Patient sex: M
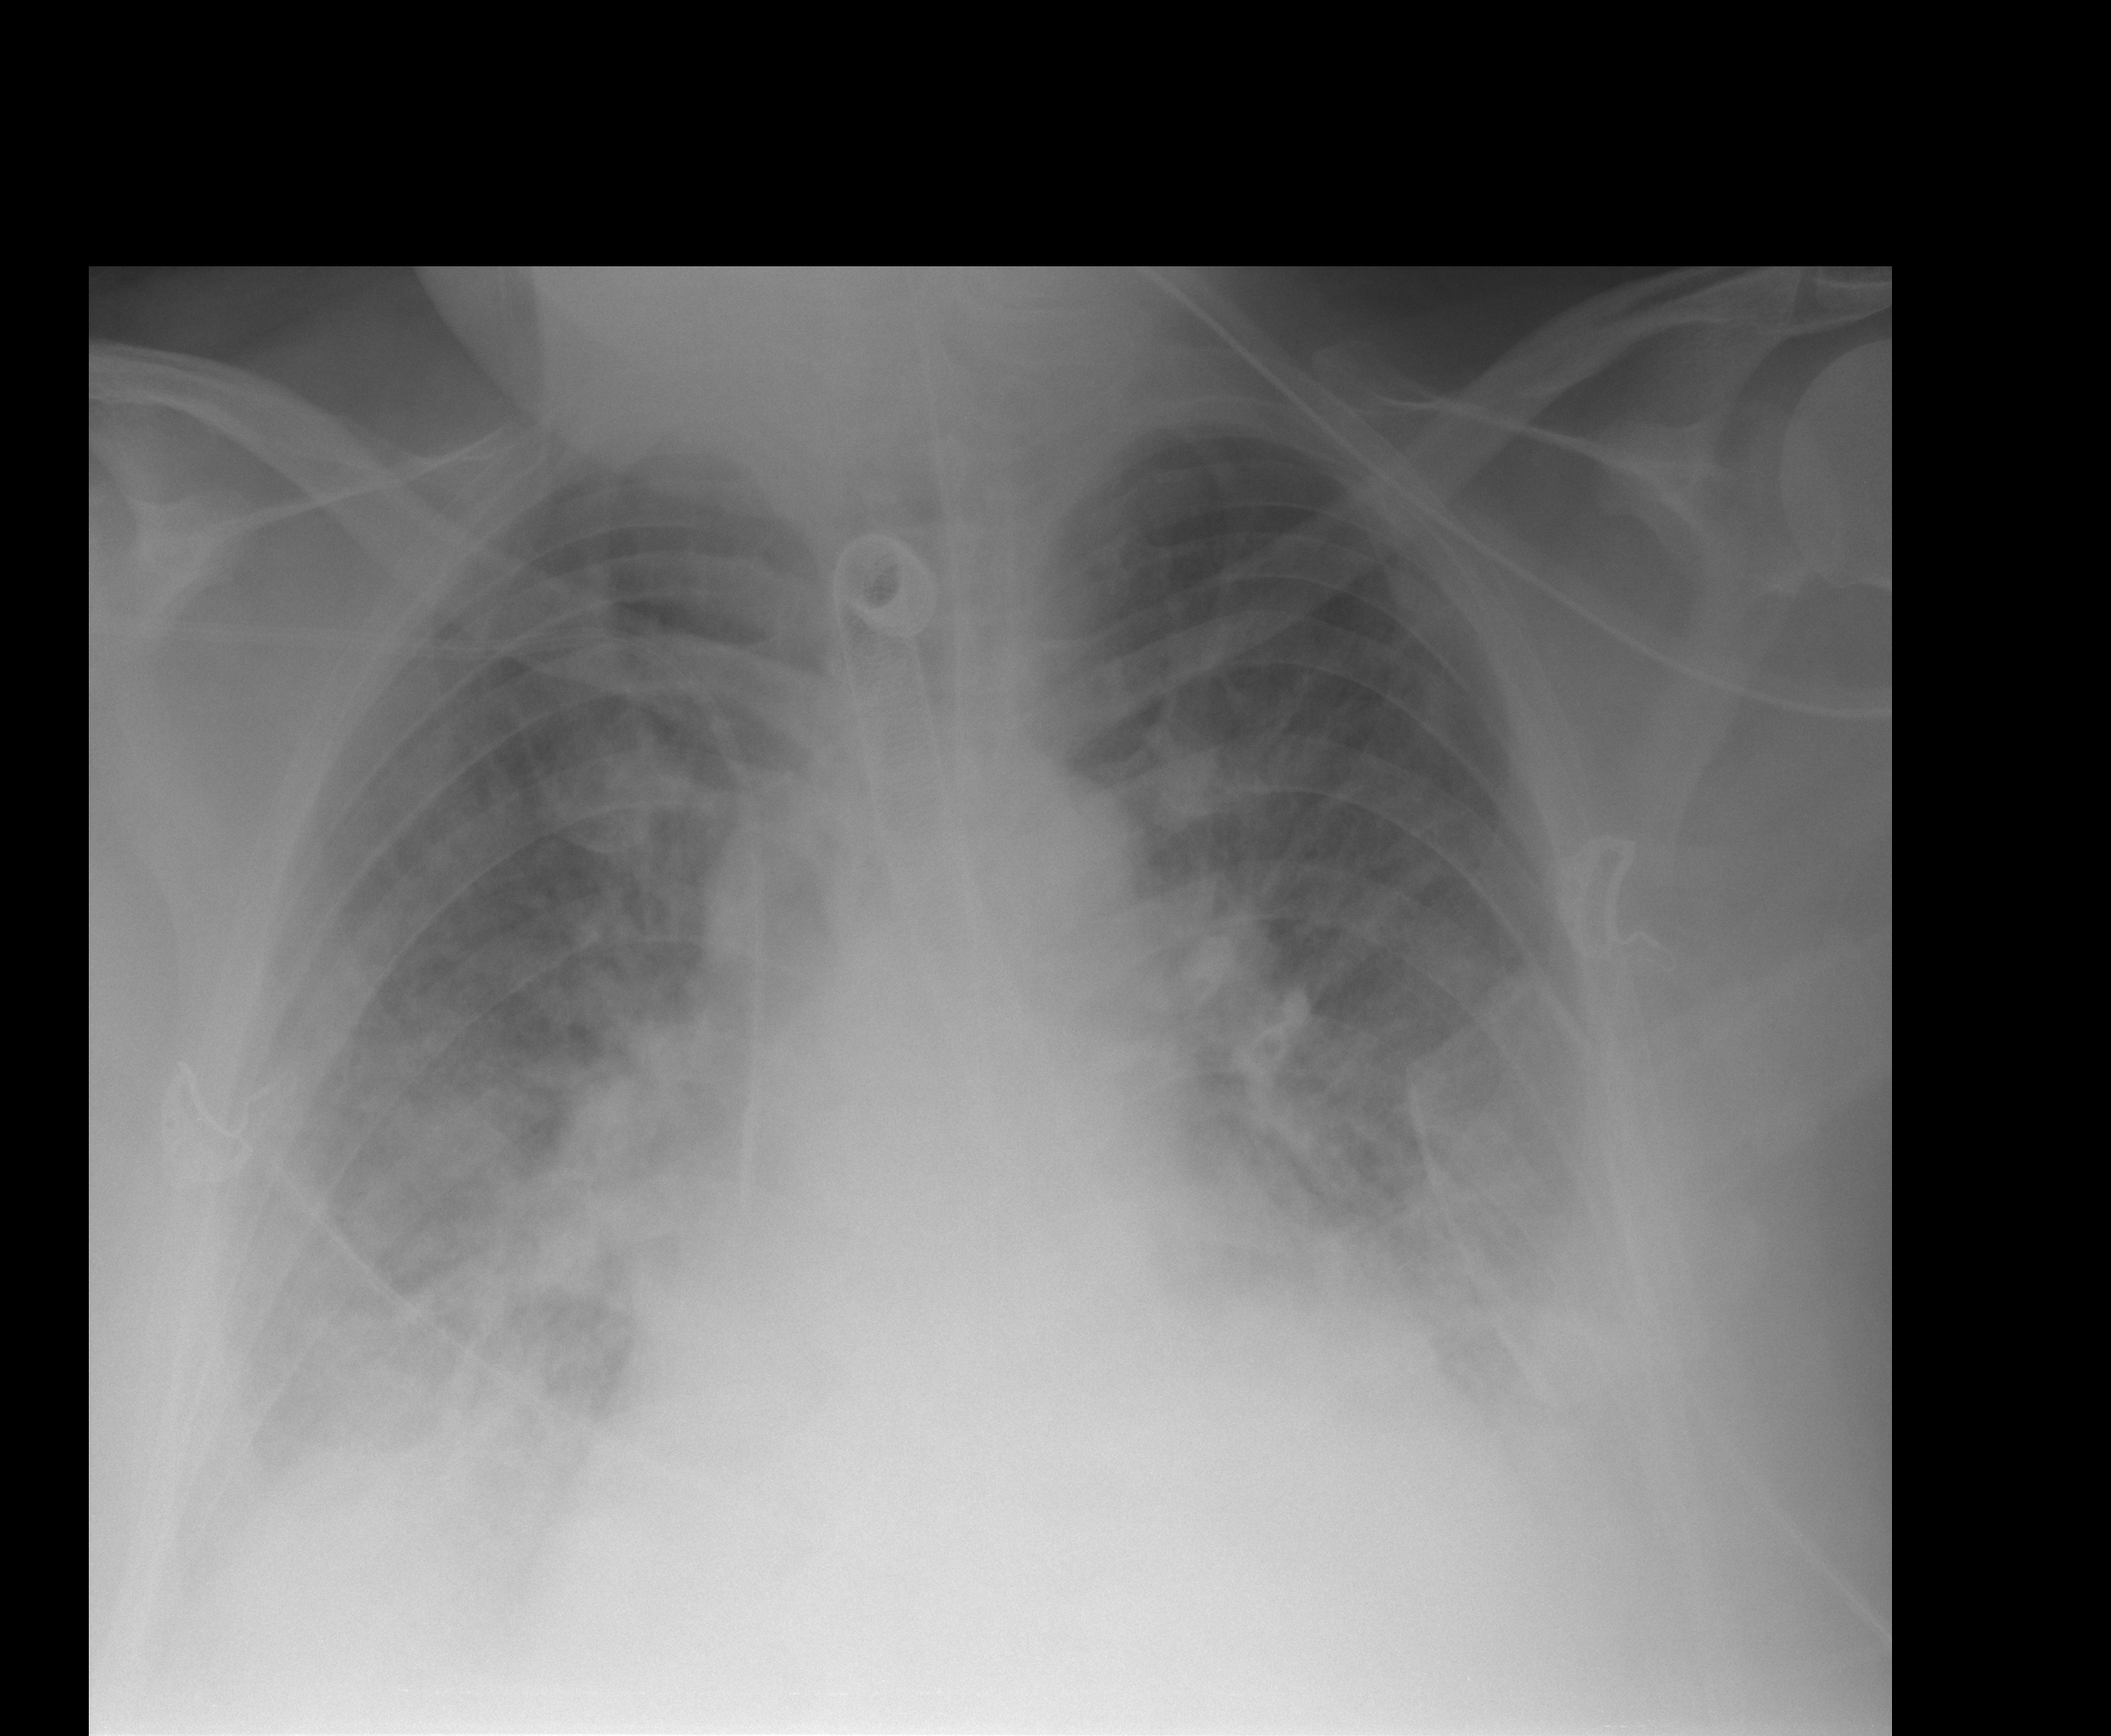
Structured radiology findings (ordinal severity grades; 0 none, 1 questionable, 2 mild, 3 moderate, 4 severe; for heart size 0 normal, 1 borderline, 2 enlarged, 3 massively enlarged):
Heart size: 2
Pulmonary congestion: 3
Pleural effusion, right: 3
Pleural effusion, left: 2
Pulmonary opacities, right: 3
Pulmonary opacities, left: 2
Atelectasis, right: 2
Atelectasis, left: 3